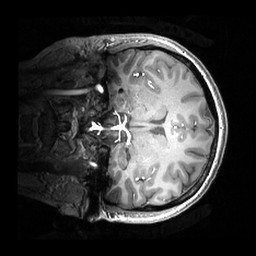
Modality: T1w
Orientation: coronal
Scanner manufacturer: philips
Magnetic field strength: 7 T
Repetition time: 0.008 s
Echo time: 0.001974 s